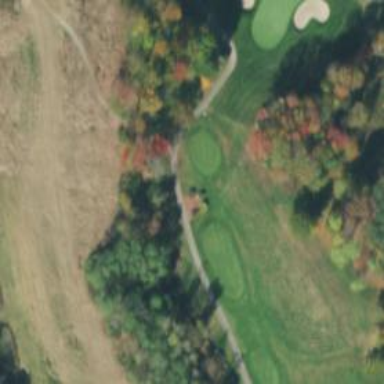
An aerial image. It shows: Grass area designated as golf tee.